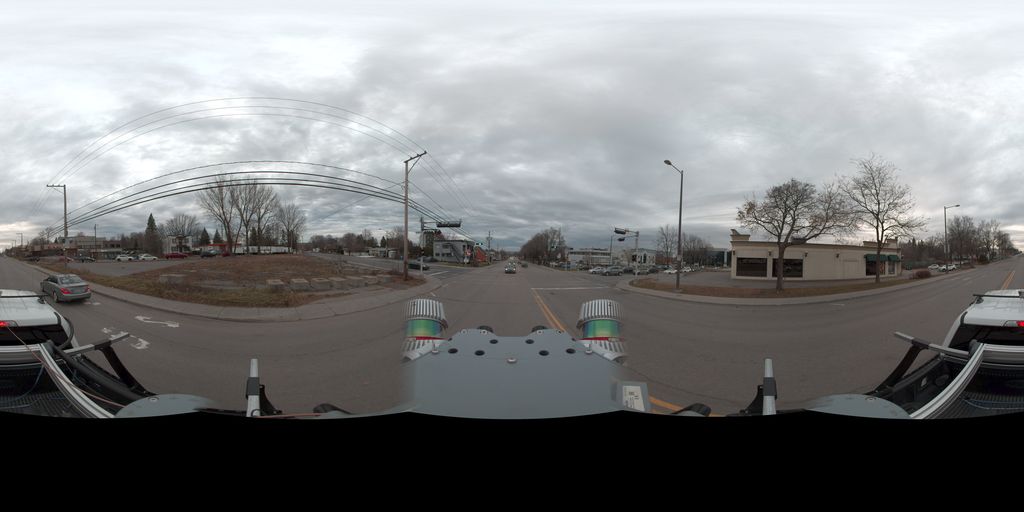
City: quebec_city